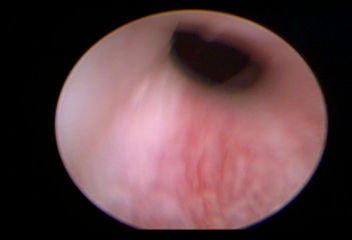
Modality: WLC
Class: Normal mucosa
Bladder cancer association: No